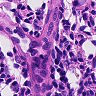
Metastatic tissue present: no